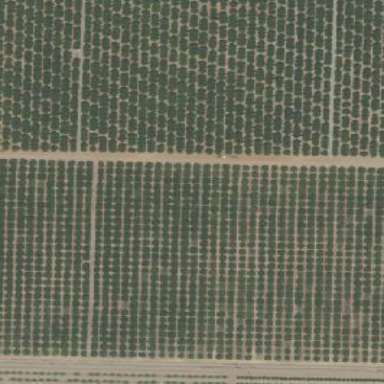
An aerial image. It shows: Orange orchard with rows of orange trees.